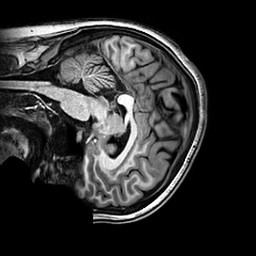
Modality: T1w
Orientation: sagittal
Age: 24
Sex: female